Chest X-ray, PA view. Patient: 60 years old, sex F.
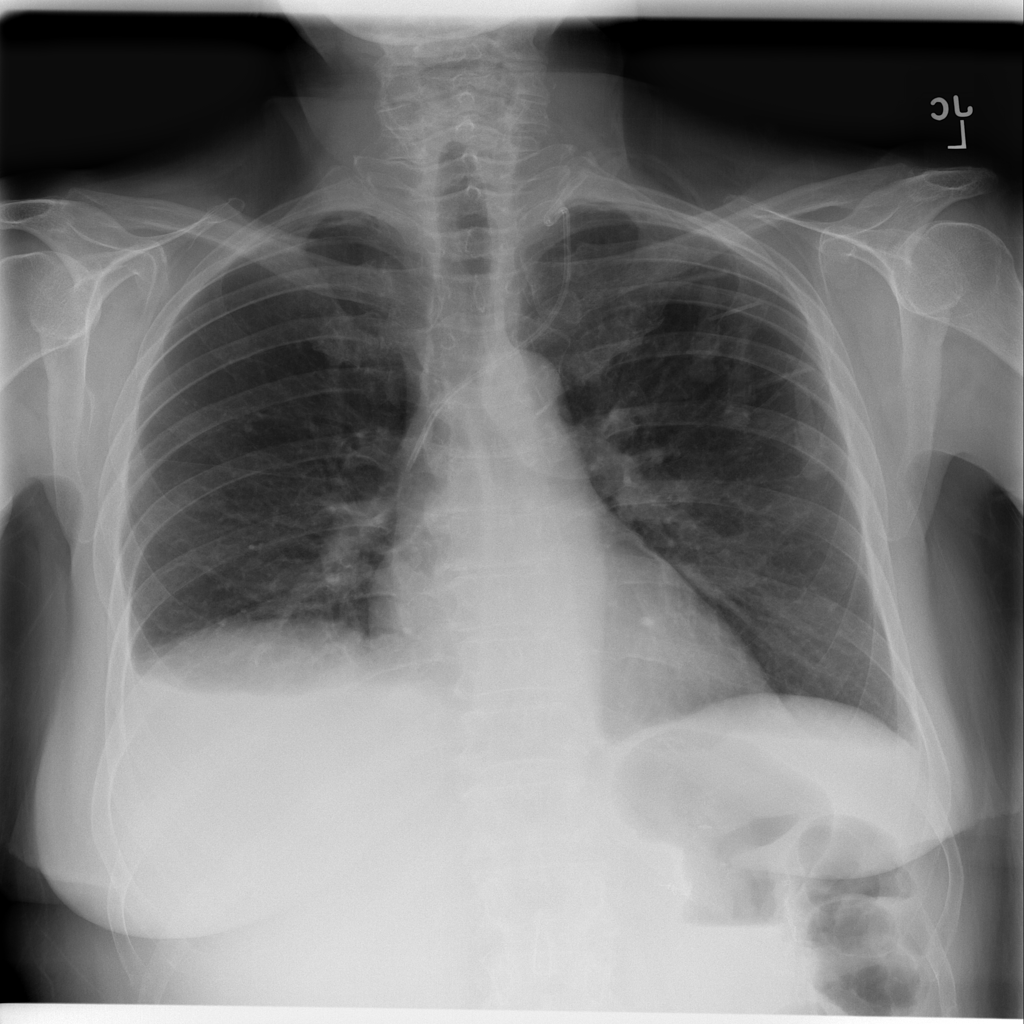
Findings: Effusion